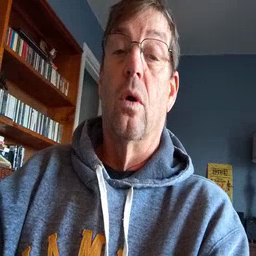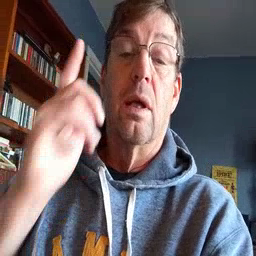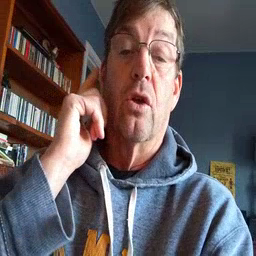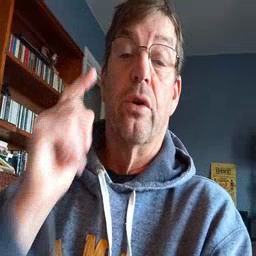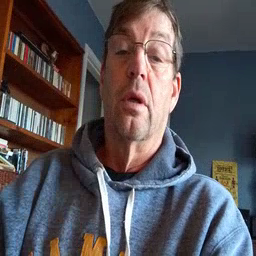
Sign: hear